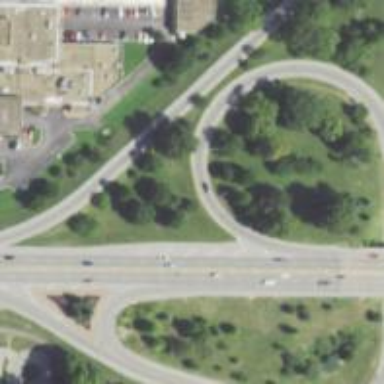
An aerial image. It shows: Trunk link highway.